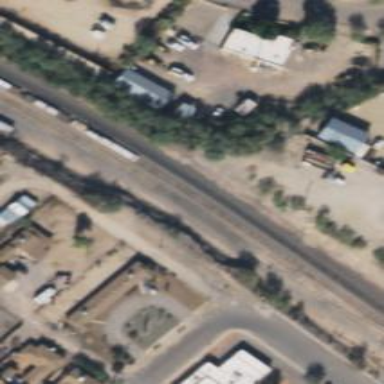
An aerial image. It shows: Rail spur service.